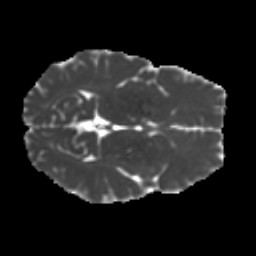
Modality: MD
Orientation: axial
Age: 35
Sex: male
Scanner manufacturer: ge
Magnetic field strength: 3 T
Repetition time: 7.8 s
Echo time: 0.0611 s